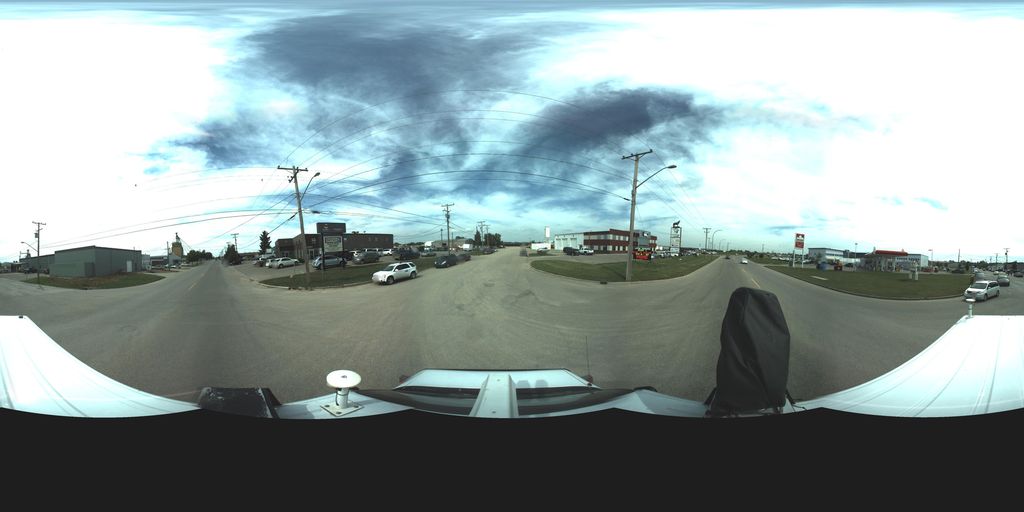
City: saskatoon